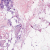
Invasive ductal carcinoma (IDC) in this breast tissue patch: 0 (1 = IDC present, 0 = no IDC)